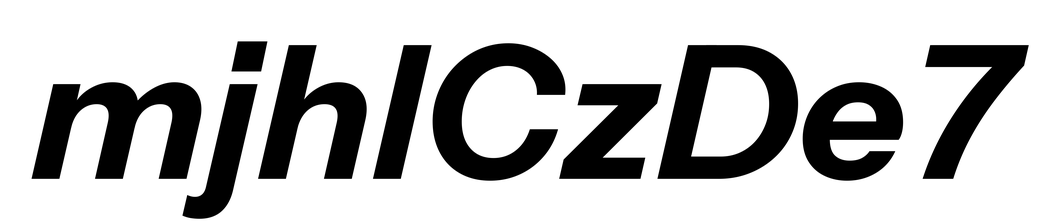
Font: InstrumentSans-Italic_Bold_Italic